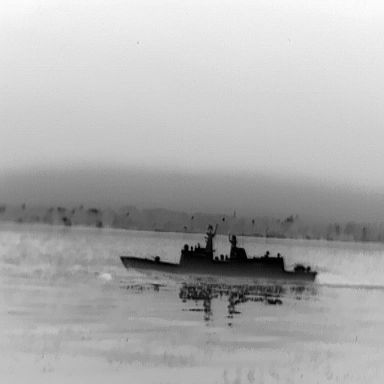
There is a warship in the infrared image.